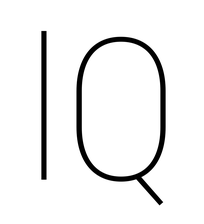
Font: Roboto_Condensed_Thin